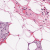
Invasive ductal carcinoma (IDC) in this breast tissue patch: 0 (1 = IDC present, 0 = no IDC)